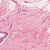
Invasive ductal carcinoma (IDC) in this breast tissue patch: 0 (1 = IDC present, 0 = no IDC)